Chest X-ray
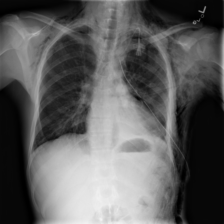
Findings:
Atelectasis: positive
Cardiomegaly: negative
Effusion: negative
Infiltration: positive
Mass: negative
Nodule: negative
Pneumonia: negative
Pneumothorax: negative
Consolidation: negative
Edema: negative
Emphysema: positive
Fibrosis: negative
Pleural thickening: negative
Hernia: negative